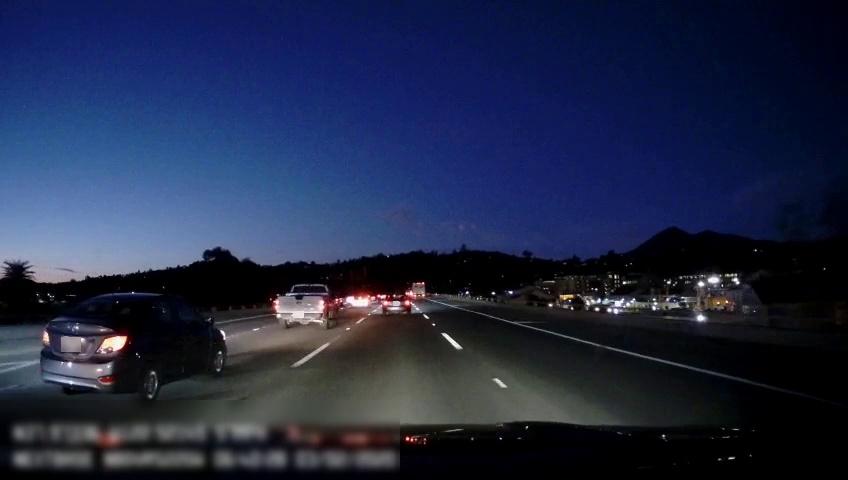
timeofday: Night
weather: Other
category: Drivable Space
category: Vehicles | Car
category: Vehicles | SUV
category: Vehicles | Car
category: Vehicles | Truck
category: Vehicles | Car
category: Vehicles | Truck
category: Lanes | Alternate Lane
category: Lanes | Alternate Lane
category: Lanes | Current Lane
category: Lanes | Current Lane
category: Lanes | Alternate Lane